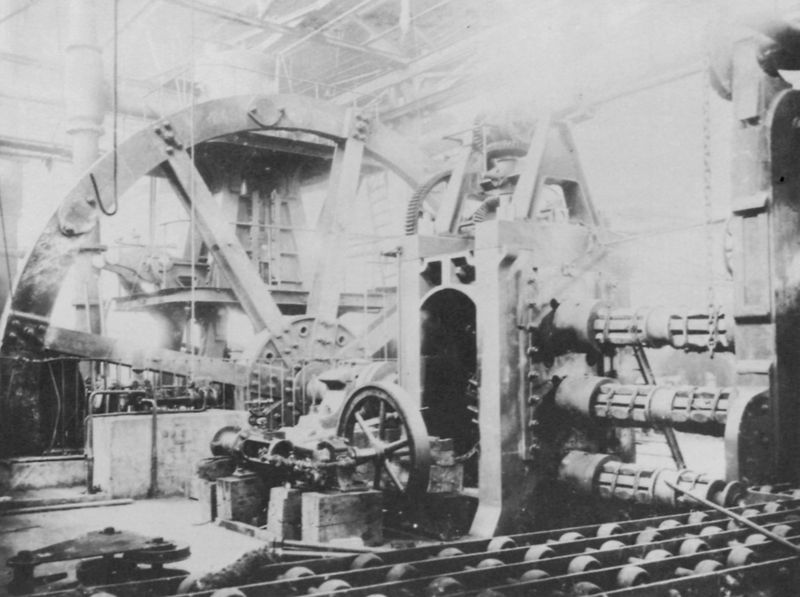
Titel: Das Blechwalzwerk der Sormovo-Werke an der Wolga unweit Nischnij-Nowgorod
Künstler: Russischer Photograph
Standort: Stanford (California)
Institution: Hoover Institution
Schlagwörter: dunkel, schatten, weiß, bewegung, grau, hell, holz, jahrhundertwende, licht, raum, schwarz, zylinder, architektur, innenraum, interieur, realismus, räder, schiff, bogen, moderne, kette, fabrik, speichen, arbeiter, industrie, rad, dampf, wolle, metall, halle, unscharf, foto, fotografie, photographie, eisen, maschine, technik, schwarzweiss, ketten, getriebe, dachstuhl, photo, rollen, industrialisierung, kolben, bänder, stahl, aufzug, mühlrad, spindel, zahnräder, zahnrad, industriell, dampfmaschine, fabrikhalle, kurbel, motor, apparat, kraftübertragung, turbine, fließband, arbeitswelt, bäder, förderband, laufband, laufbänder, maschinenraum, maschinerie, rollband, rollenband, schwerindustrie, schwungrad, tallme, transportband, werkshalle